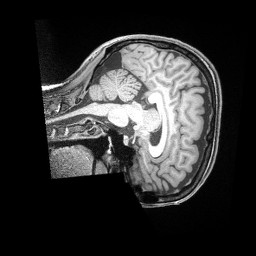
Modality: T1w
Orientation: sagittal
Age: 32
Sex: female
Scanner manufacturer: siemens
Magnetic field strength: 3 T
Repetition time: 2 s
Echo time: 0.00211 s